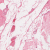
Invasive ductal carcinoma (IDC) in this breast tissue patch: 0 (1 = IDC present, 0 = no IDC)